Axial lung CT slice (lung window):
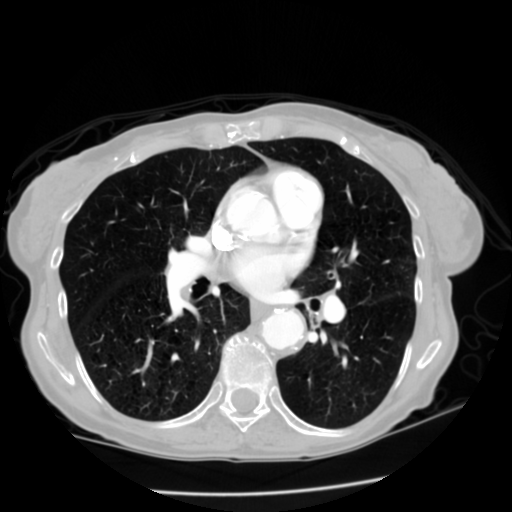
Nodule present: no